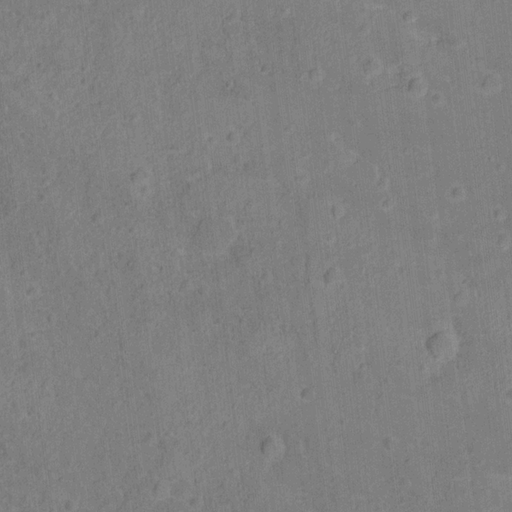
Classes present: Background